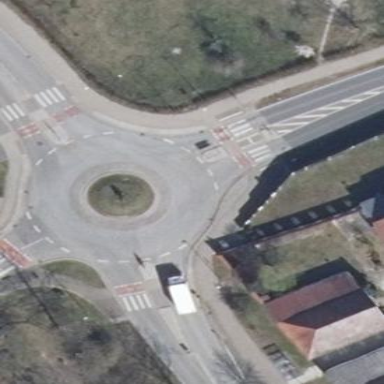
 leading to roundabout. There is cycleway track on the right side of the road."